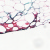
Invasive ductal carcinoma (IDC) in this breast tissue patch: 0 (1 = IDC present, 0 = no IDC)